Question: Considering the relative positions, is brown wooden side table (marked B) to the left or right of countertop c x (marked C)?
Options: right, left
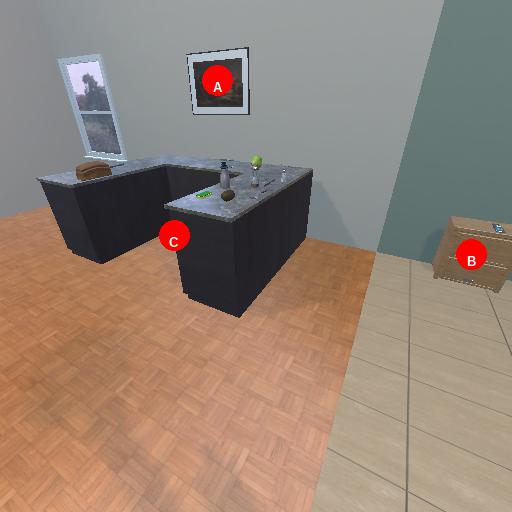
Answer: right